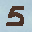
Label: 5